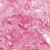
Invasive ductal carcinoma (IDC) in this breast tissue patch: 0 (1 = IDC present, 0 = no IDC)